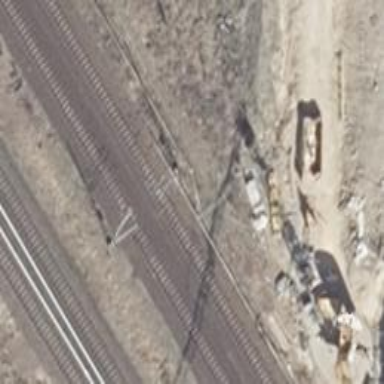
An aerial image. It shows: Milestone along the railway track with catenary mast.